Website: lowes
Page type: account-selection
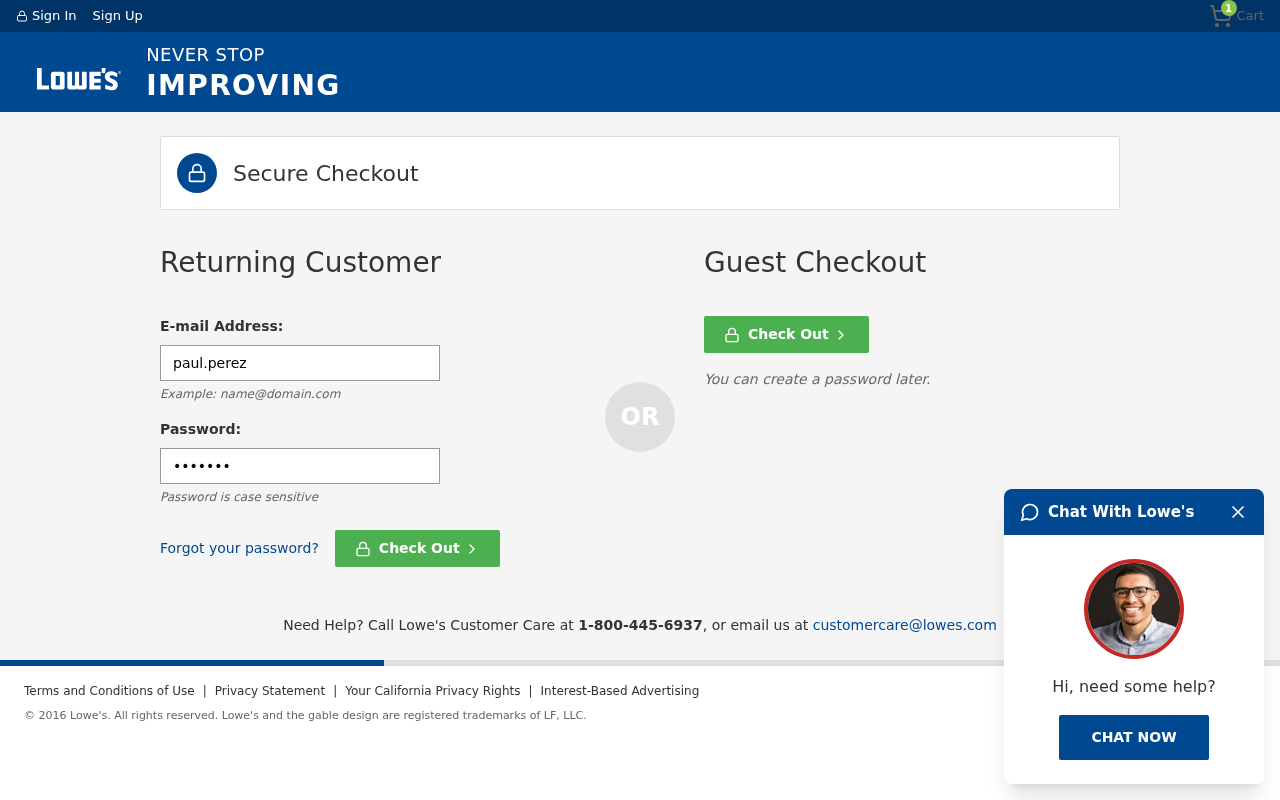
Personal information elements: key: PII_LOGIN_USERNAME
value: paul.perez
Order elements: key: ORDER_NUM_ITEMS
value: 1